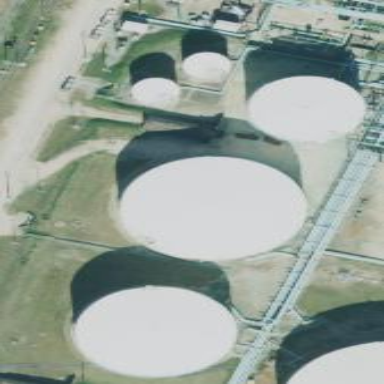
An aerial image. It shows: Storage tank created as man-made structure.